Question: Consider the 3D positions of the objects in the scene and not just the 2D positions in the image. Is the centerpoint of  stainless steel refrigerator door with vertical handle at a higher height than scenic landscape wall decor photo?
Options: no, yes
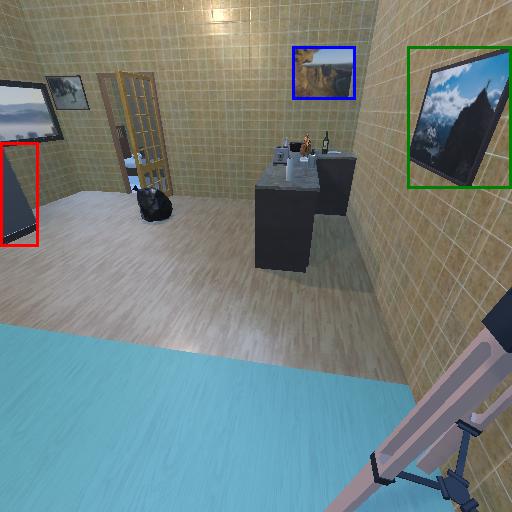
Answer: no